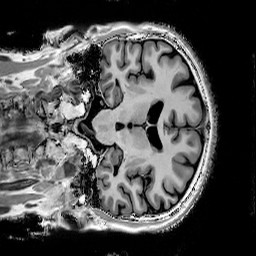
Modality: T1w
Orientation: coronal
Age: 67
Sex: male
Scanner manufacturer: siemens
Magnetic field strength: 3 T
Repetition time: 5 s
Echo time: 0.00298 s